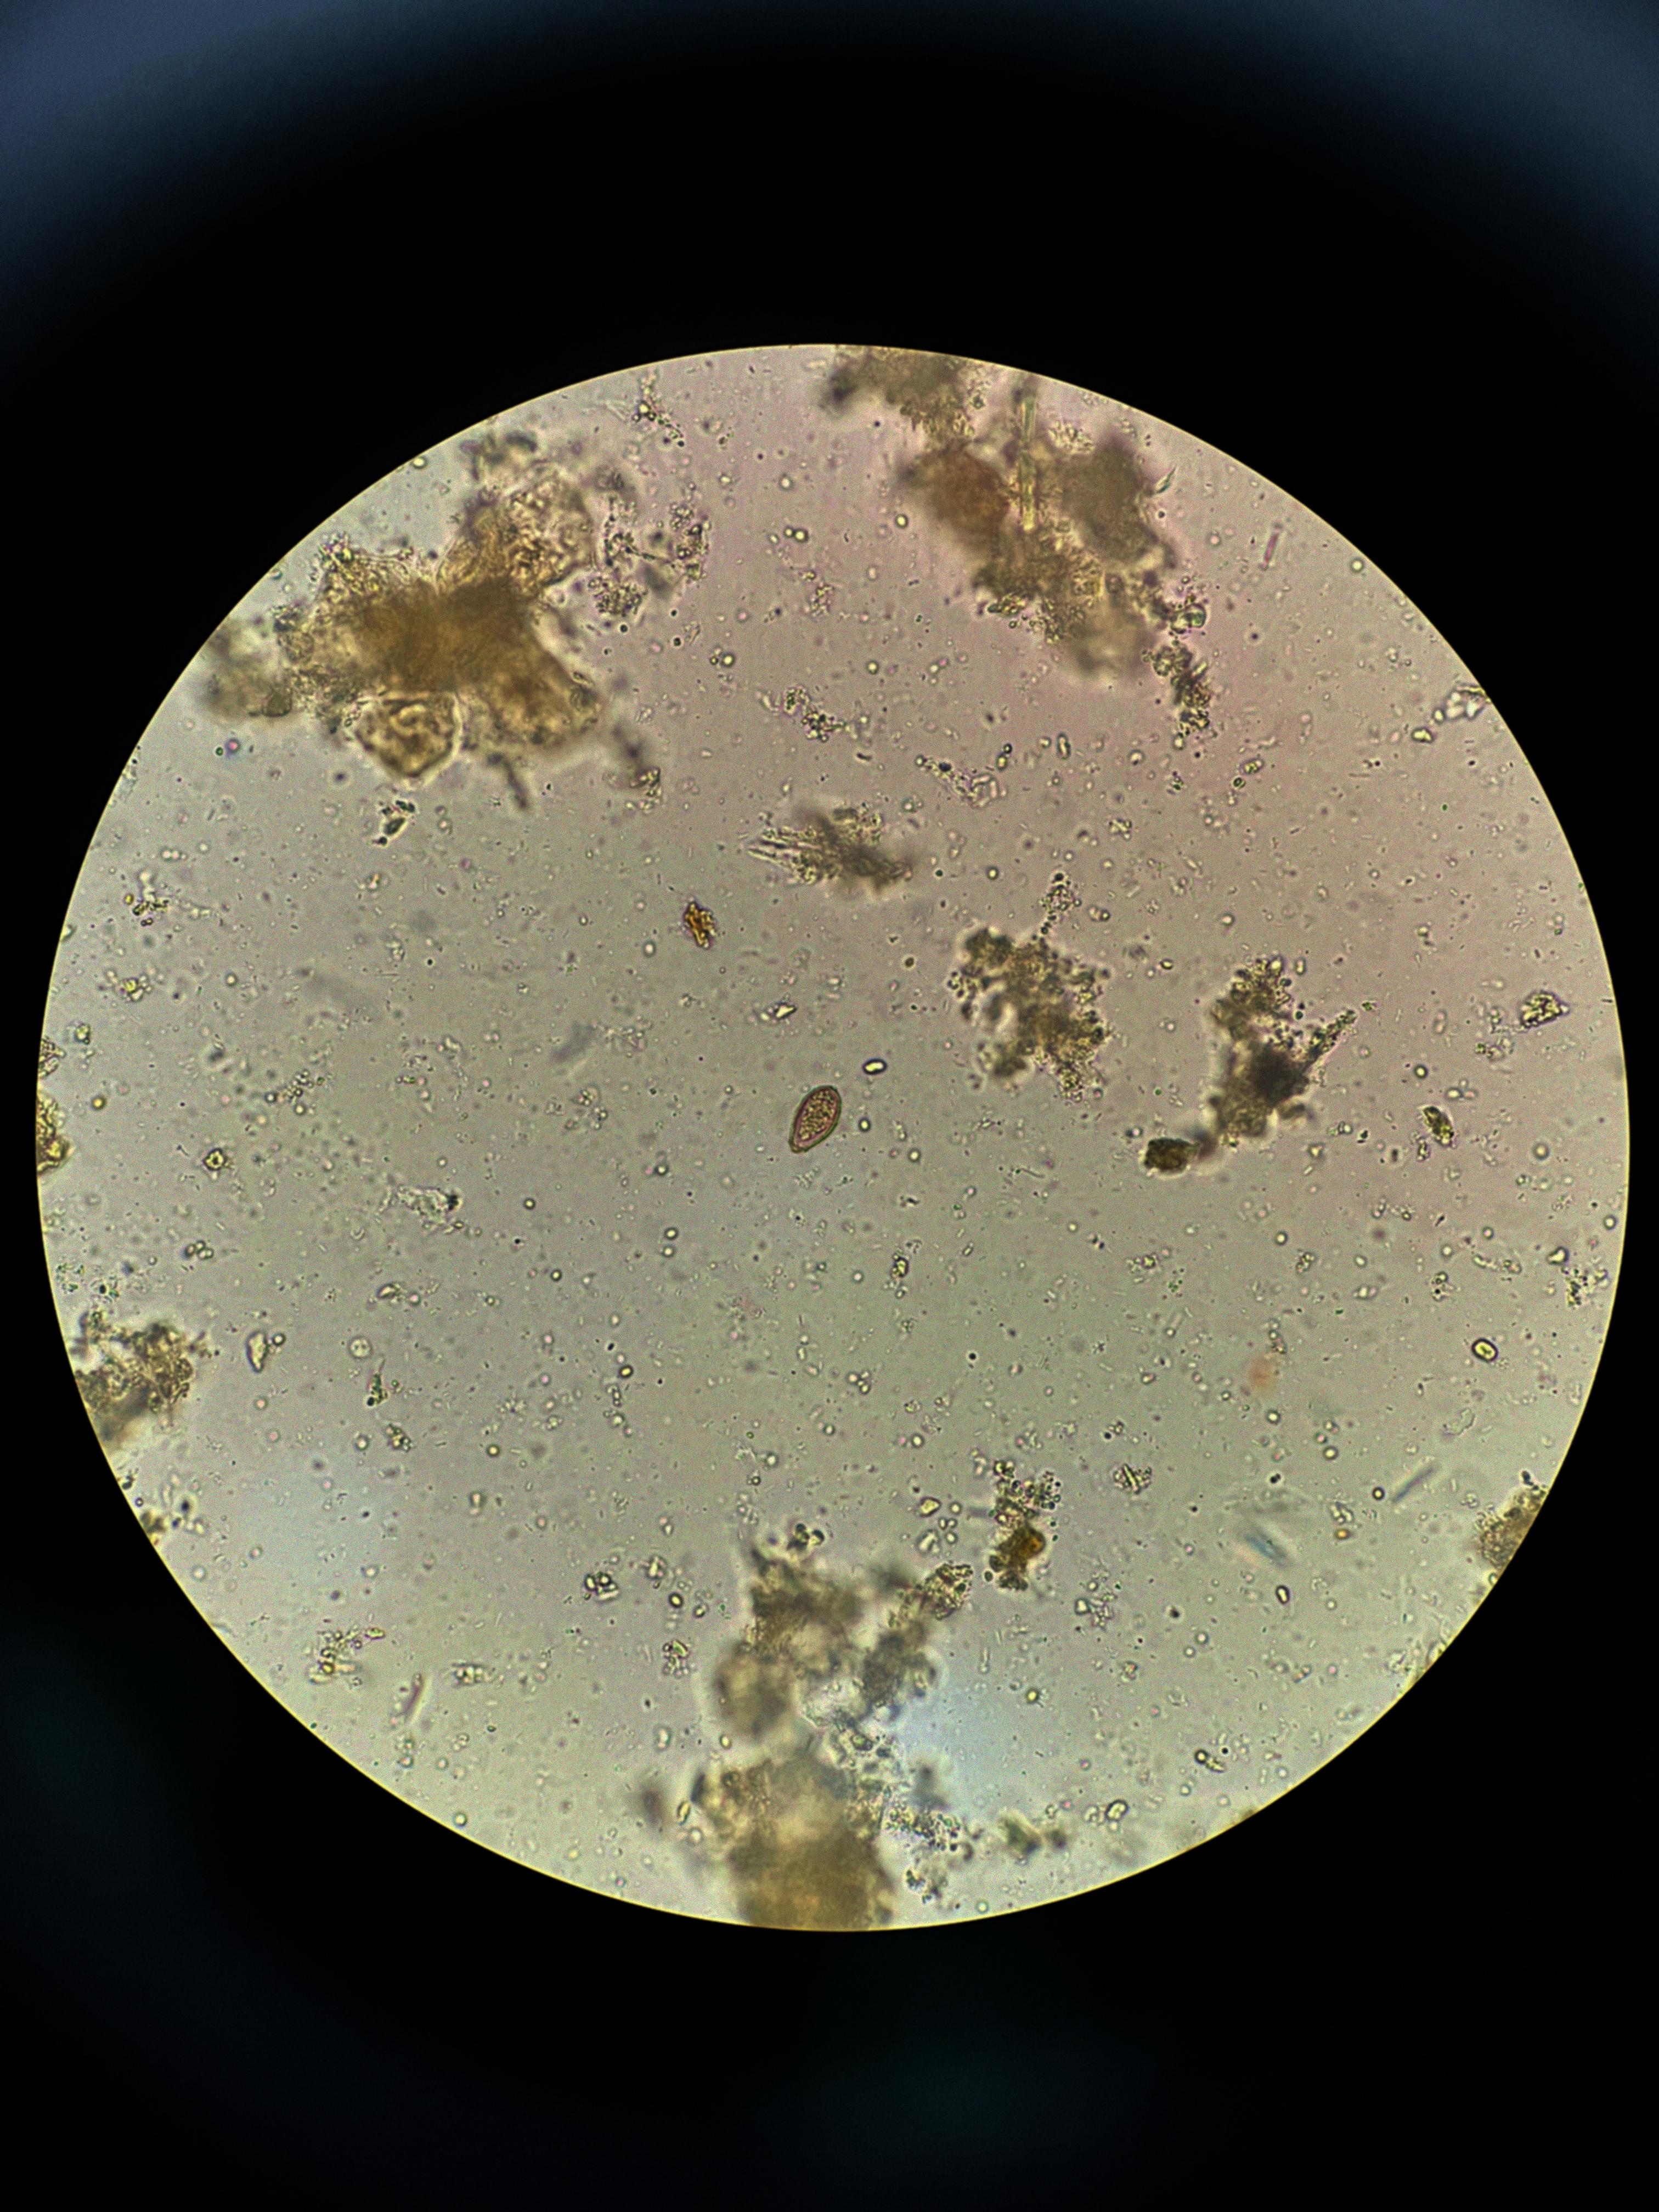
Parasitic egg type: Opisthorchis viverrine